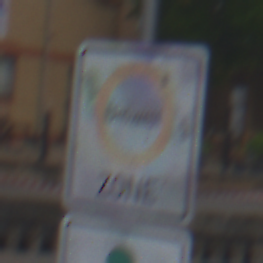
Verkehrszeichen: BeginnUmweltzone
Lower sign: FreistellungVomVerkehrsverbot3
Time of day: MorningAfternoon
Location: Outdoor (Urban)
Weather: Overcast
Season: NotSpecified
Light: Natural